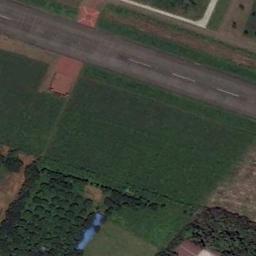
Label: runway